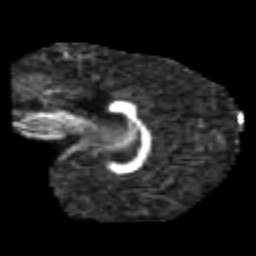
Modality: FA
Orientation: sagittal
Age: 6
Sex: male
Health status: healthy